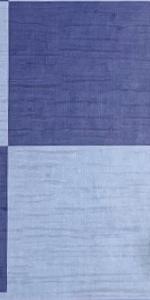
Label: Empty